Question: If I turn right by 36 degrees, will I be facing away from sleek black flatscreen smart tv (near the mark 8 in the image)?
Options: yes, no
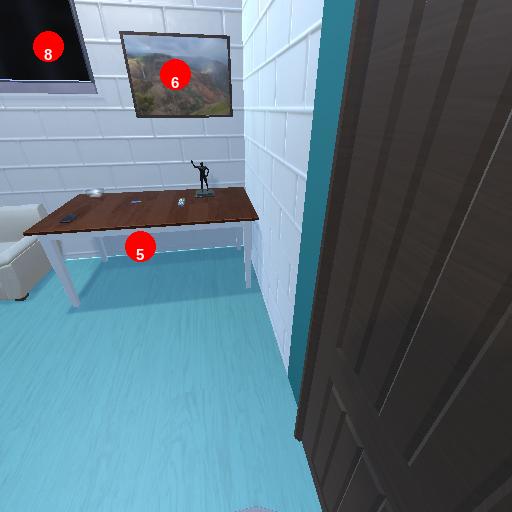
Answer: yes